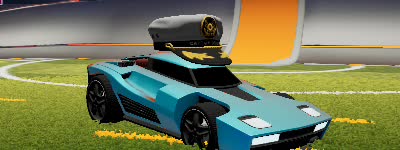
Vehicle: breakout